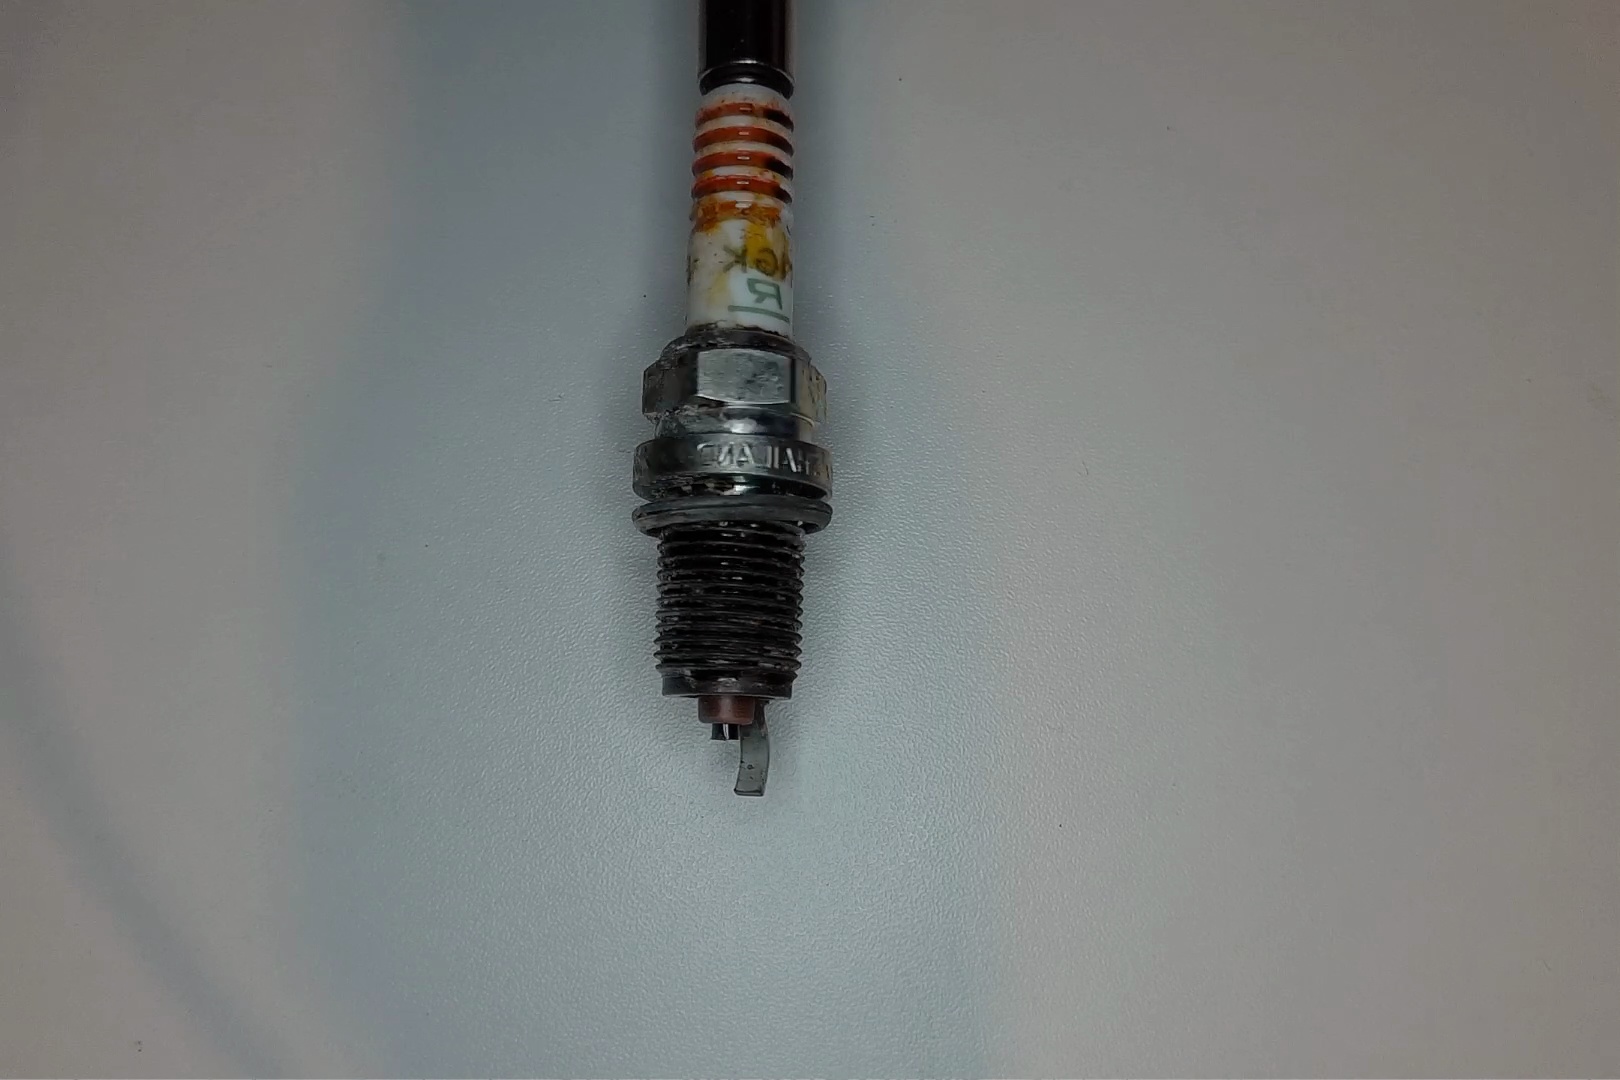
Label: anomaly